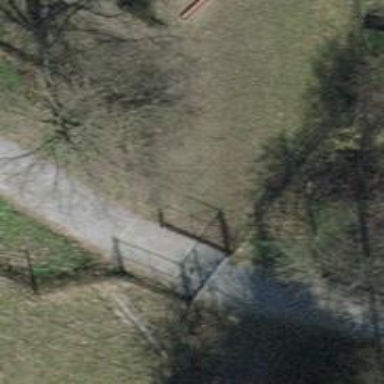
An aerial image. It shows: Gate.